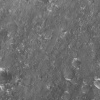
Atmospheric dust classification: not_dusty